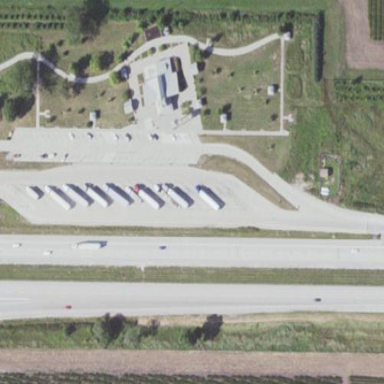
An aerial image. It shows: Rest area along the road.